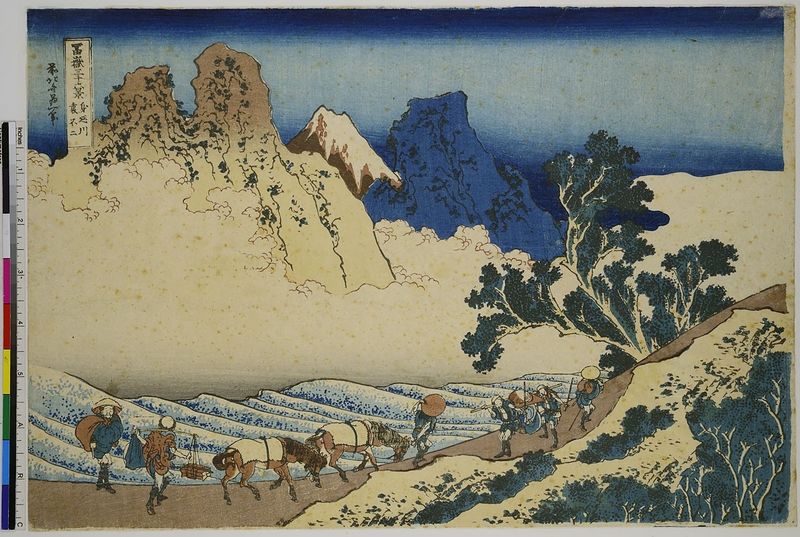
Titel: Rückansicht des Fuji von Minobugawa, Blatt 42 aus der Serie: 36 Ansichten des Fuji
Künstler: Katsushika Hokusai
Standort: Hamburg
Institution: Museum für Kunst und Gewerbe Hamburg
Schlagwörter: baum, berg, blau, himmel, wasser, bäume, fluss, grün, braun, hüte, weiss, weg, mensch, tragen, pfad, pferd, pferde, holzschnitt, wellen, gepäck, transport, berge, gebirge, vulkan, asien, druckgraphik, druckgrafik, asiatisch, zeit, träger, farbholzschnitt, waren, reittiere, lasttiere, chinese, edo, fuji, reproduktionen, volcano, druckerzeugnisse, landstraße, volcan, minobu